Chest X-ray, PA view. Patient: 47 years old, sex M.
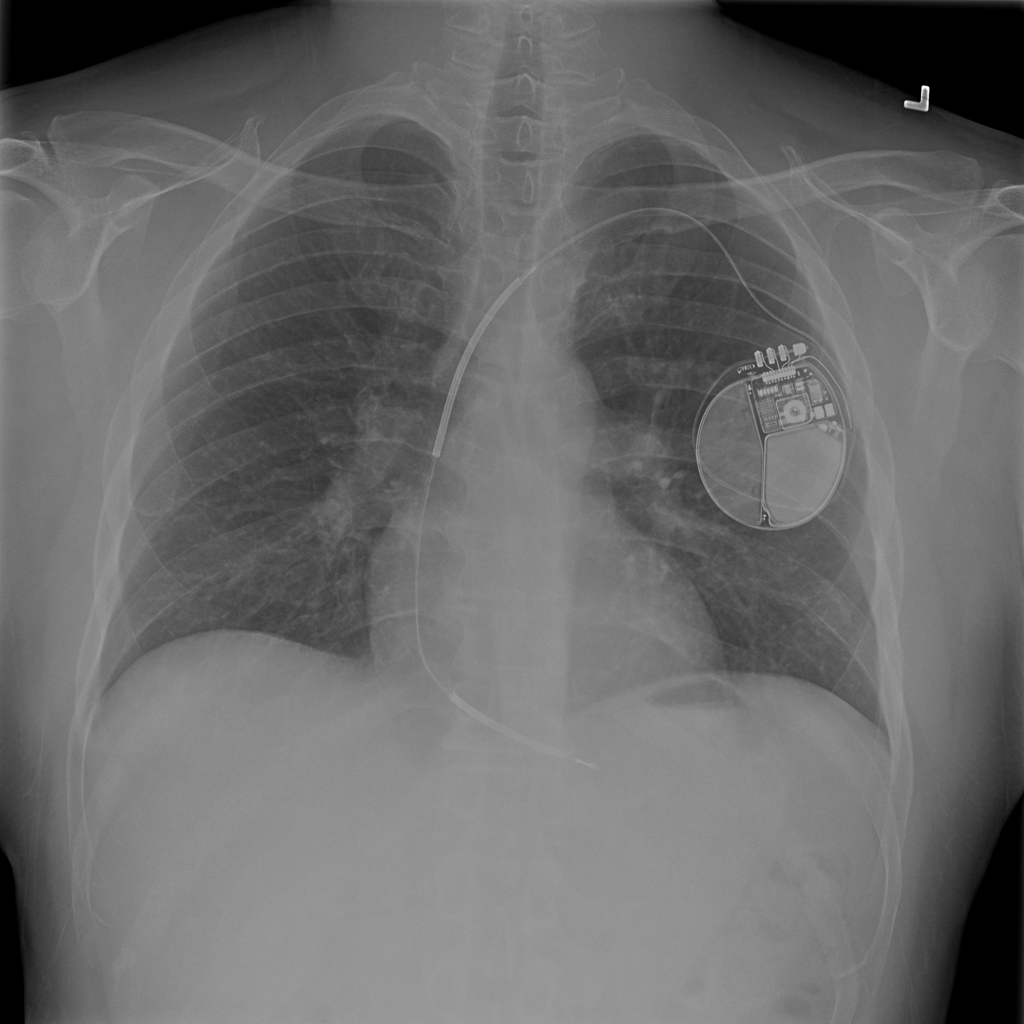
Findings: No Finding